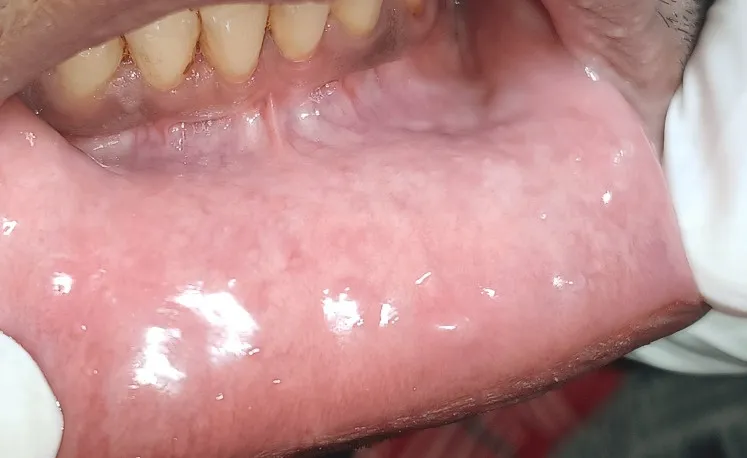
Recall examination after three months showed complete satisfactory healing and no recurrence.
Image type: pathology (h&e)